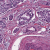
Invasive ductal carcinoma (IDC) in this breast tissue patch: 0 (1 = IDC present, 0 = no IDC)